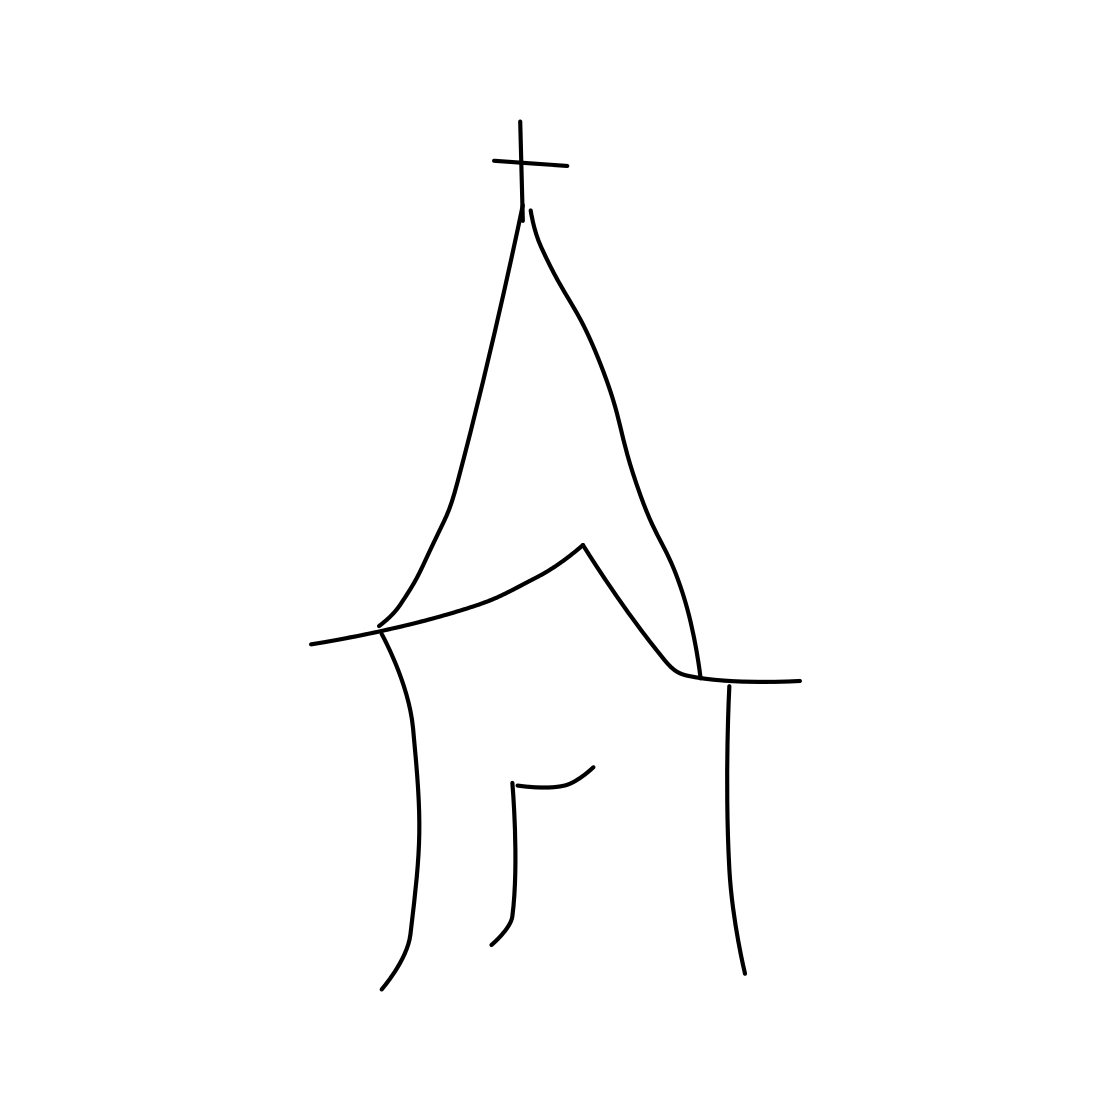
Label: church